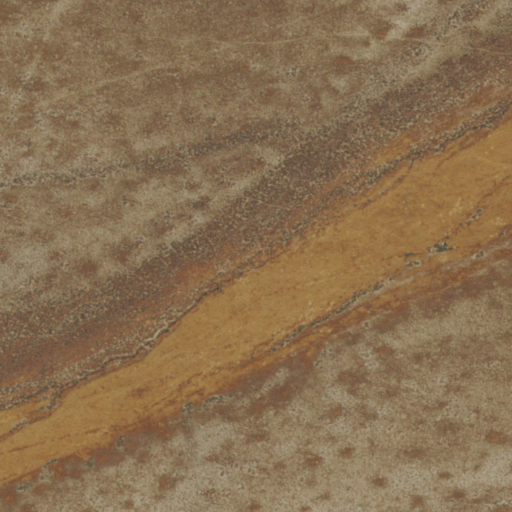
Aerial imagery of valley in Nevada named Dolly Varden Canyon containing only shrub